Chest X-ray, AP view. Patient: 34 years old, sex F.
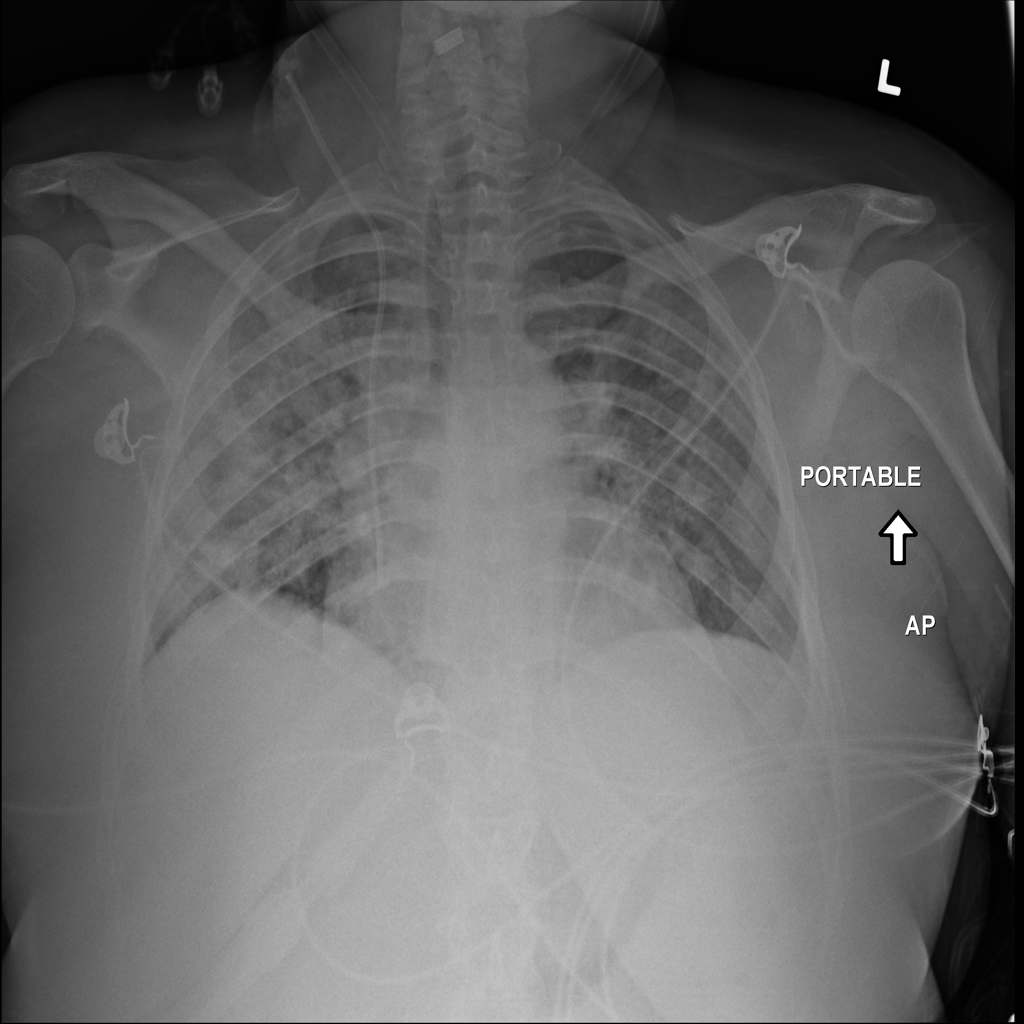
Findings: Infiltration